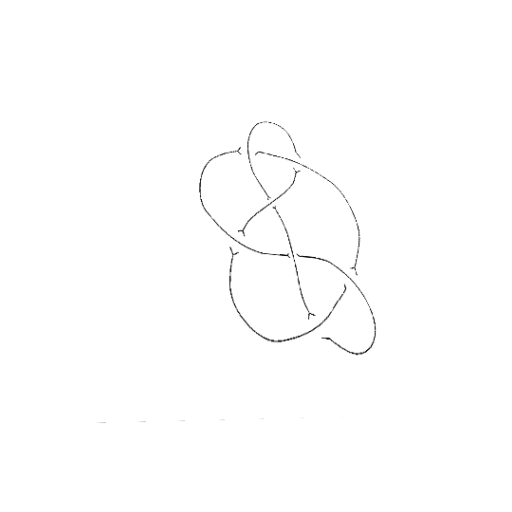
Crossing number: 7